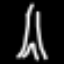
Label: The Eiffel Tower